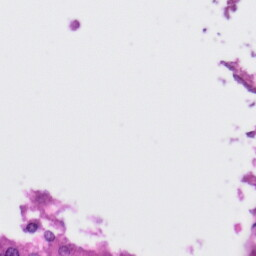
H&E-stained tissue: Liver